Question: I just upgraded a legacy app from wxWidgets 2.8.x to 2.9.3
The log timestamps are now 5 hours in the past!

This screenshot was taken at 1:40PM in EST, as shown in the taskbar clock display.
I wouldn't mind so much if the timestamp was UTC, but it seems to be using a timezone somewhere in the Pacific.
How can I alter this?
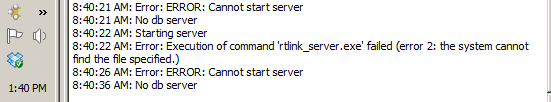
Answer: <URL> seems to be experiencing the same problem. See if you can get any help on that issue.
As suggested by a careful reading of the discussion on that ticket, this is a bug in wxWidgets v2.9.3, fixed in v2.9.4.